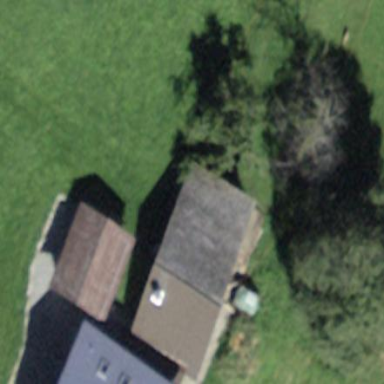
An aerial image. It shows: Rural barn.